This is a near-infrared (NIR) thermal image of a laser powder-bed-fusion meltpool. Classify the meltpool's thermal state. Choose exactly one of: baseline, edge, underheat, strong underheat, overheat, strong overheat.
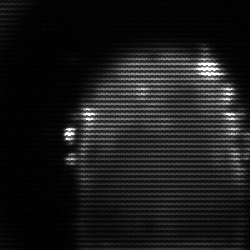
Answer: baseline